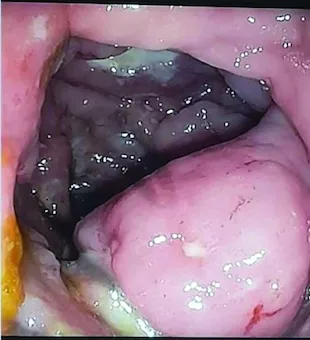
Polypoid mass lesion with ulceration.
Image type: endoscopy (gi_endoscopy)